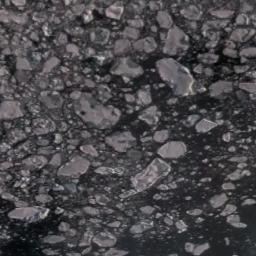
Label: sea_ice